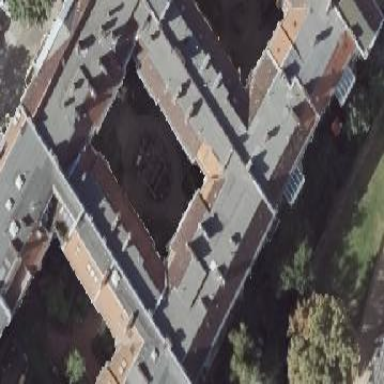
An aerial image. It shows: Apartments building with saltbox roof shape.